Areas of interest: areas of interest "Wujiang Stadium"
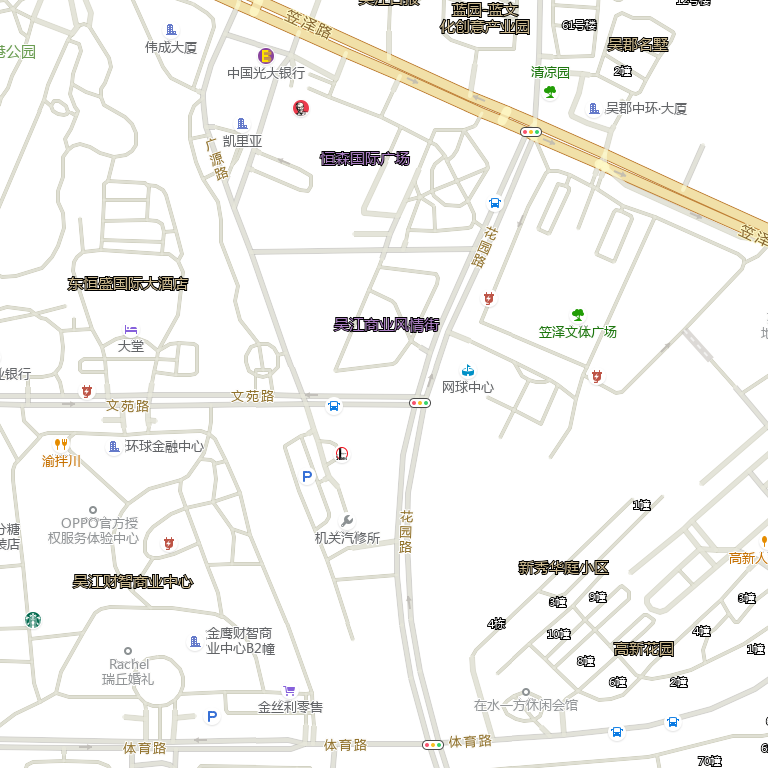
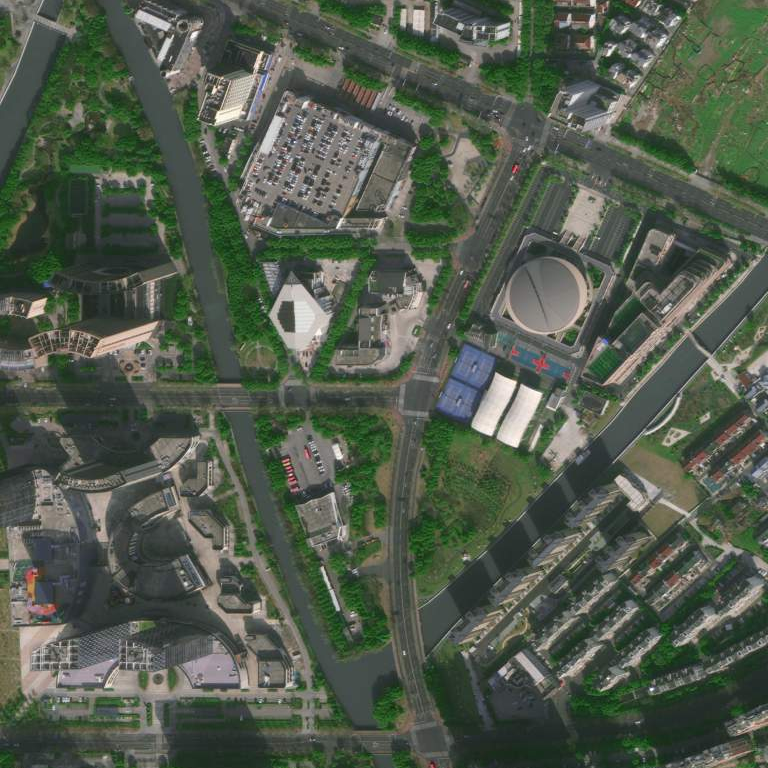